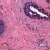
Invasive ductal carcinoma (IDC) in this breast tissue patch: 0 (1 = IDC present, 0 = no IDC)